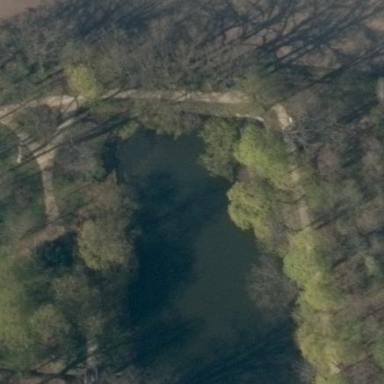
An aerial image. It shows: Pond surrounded by natural water.